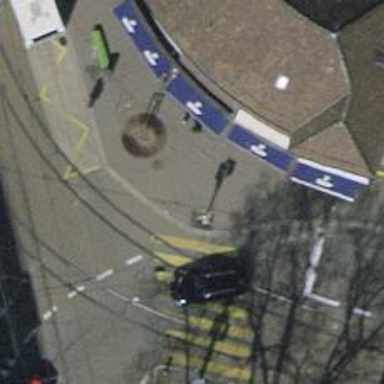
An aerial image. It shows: Kerb serving as barrier.